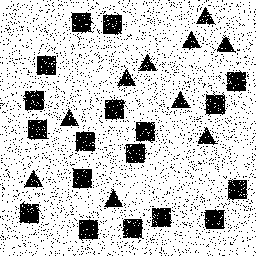
Squares: 18
Triangles: 10
Stars: 0
Total shapes: 28